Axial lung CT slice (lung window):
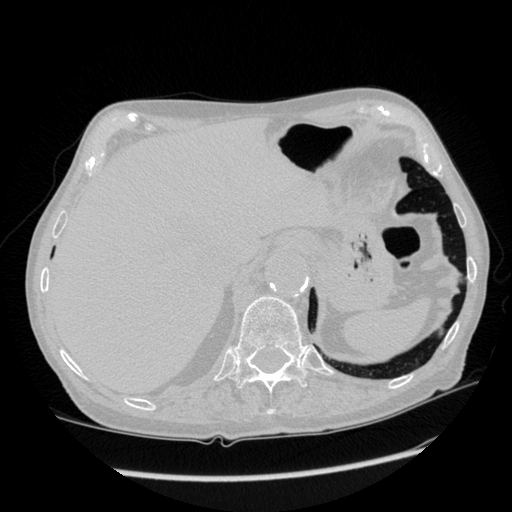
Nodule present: no